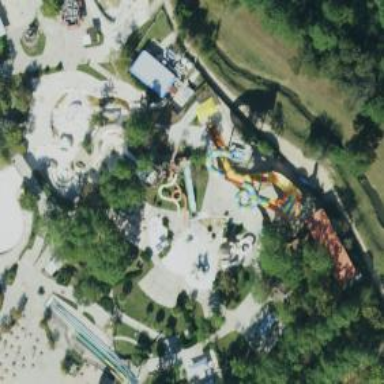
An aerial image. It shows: Water slide attraction.